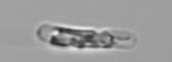
Label: Guinardia_striata